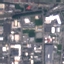
Land use / land cover: Industrial